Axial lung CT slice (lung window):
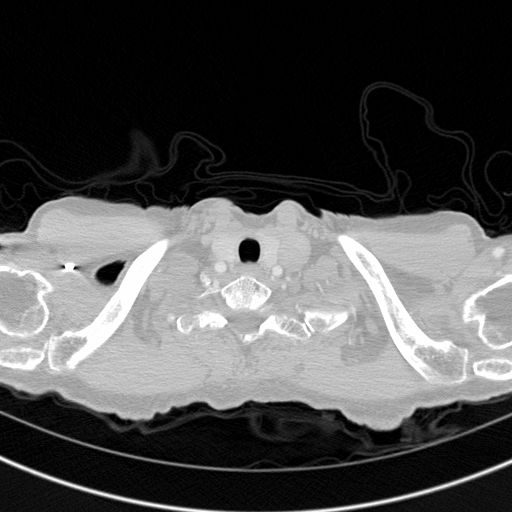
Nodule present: no